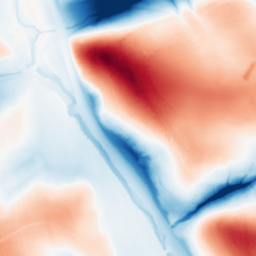
Category: classical
Decomposition family: gaussian_anisotropic
Decomposition parameters: sigma_x: 5
sigma_y: 50
Upsampling method: cubic_catmull_rom
Upsampling parameters: scale: 4
Upsampling scale: 4